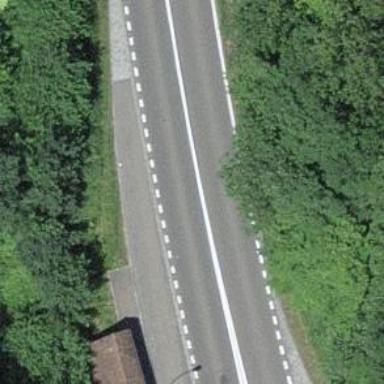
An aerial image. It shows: Asphalt road classified as primary highway.